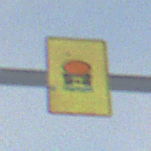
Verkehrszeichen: FahrzeugeMitWassergefaehrdenderLadungOhnePfeilsymbol
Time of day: SunriseSunset
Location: Outdoor (Nature)
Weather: PartlyCloudy
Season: NotSpecified
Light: Natural